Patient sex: M
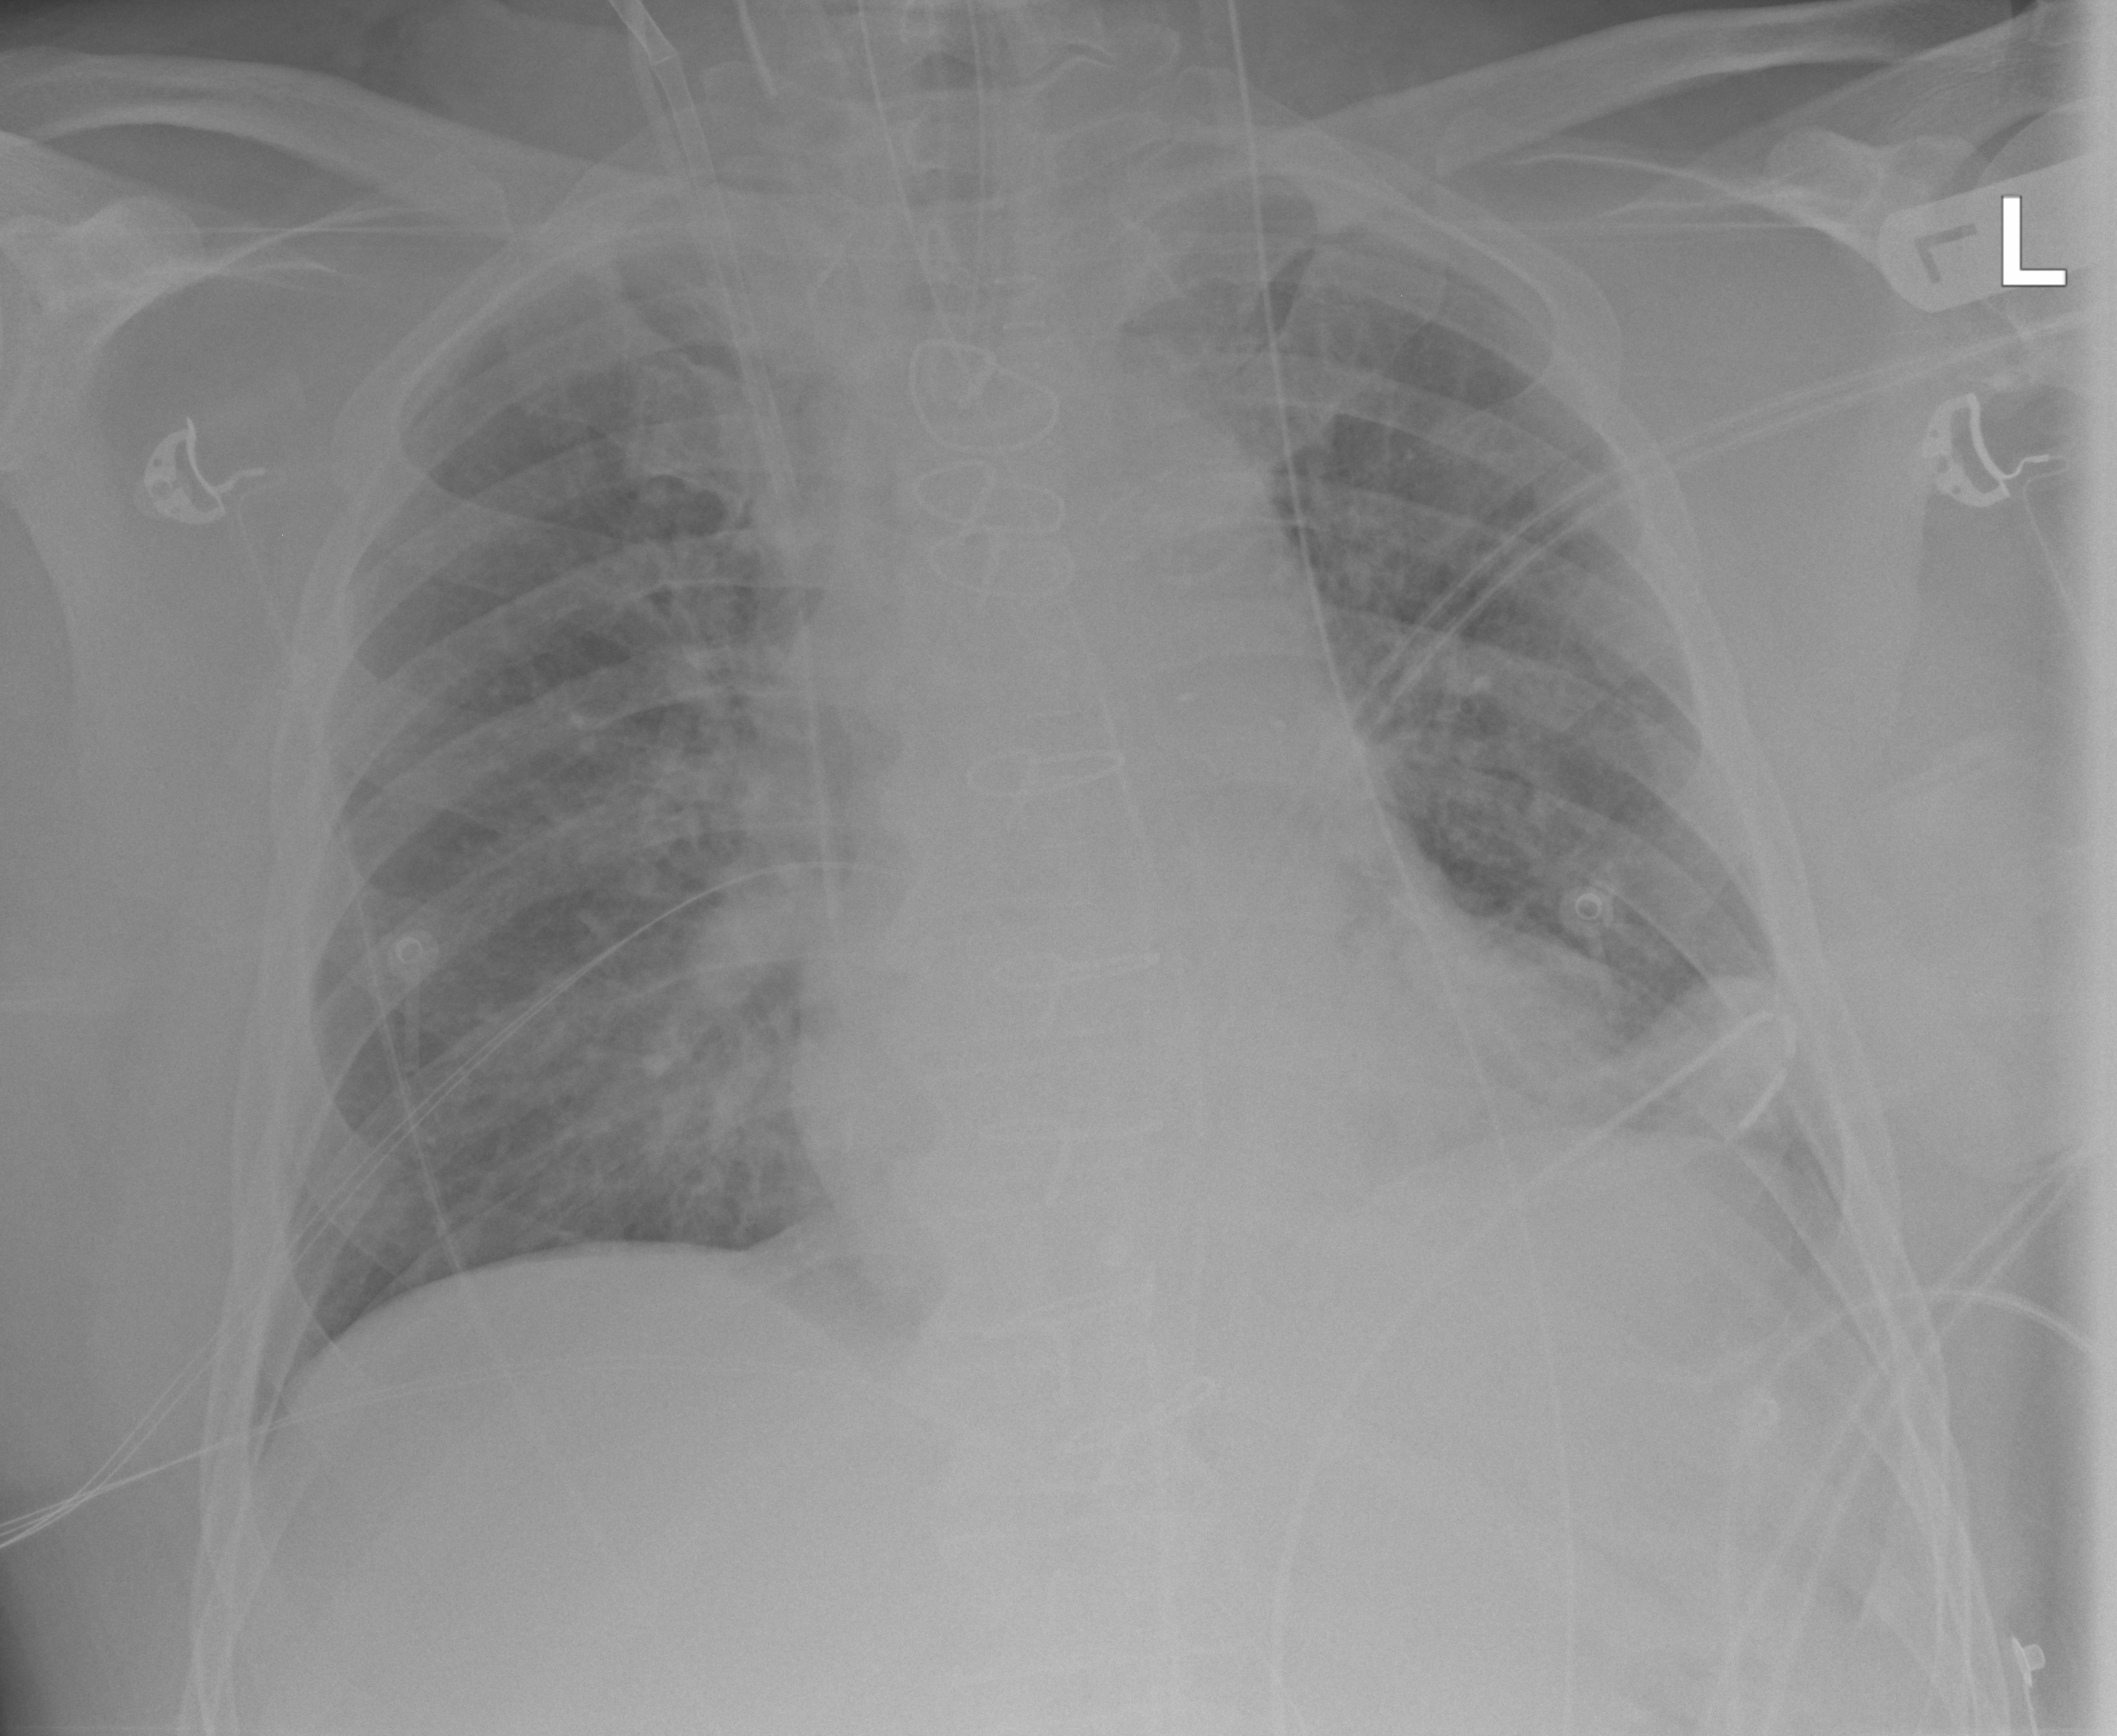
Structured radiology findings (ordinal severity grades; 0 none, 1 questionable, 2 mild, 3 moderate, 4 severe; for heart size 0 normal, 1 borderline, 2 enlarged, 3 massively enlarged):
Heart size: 2
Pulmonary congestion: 0
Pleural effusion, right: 0
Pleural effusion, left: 0
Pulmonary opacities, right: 0
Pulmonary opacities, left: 0
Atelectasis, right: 0
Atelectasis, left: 2